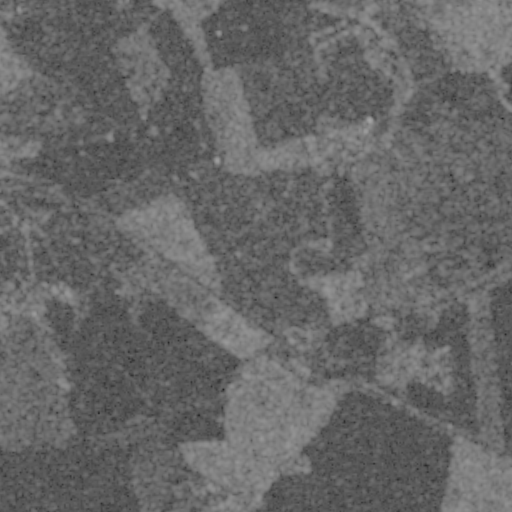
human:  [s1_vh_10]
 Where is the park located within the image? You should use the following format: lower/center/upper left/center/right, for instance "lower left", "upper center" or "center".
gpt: The park is located in the lower center of the image.
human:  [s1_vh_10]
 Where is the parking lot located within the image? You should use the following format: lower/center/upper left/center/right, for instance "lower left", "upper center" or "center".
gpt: The parking lot is located in the lower center of the image.
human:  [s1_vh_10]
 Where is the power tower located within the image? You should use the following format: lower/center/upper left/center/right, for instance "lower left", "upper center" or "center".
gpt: There is no power tower in the image.

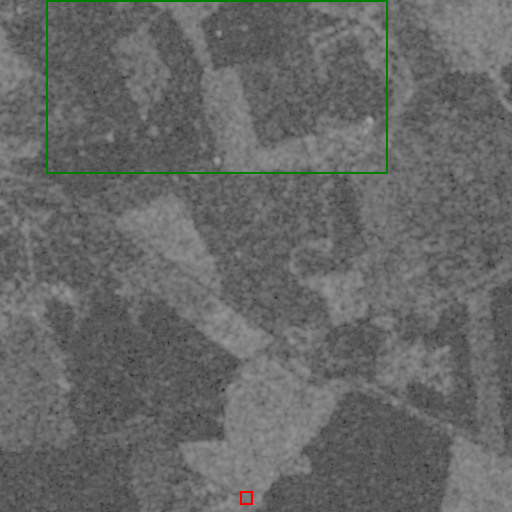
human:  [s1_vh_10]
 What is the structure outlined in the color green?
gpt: The structure outlined in green is a crop field.
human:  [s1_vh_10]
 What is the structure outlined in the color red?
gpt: The structure outlined in red is a park.
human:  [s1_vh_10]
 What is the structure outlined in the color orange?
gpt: There is no orange outline.